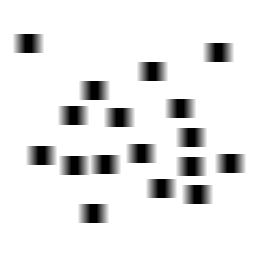
Squares: 17
Triangles: 0
Stars: 0
Total shapes: 17